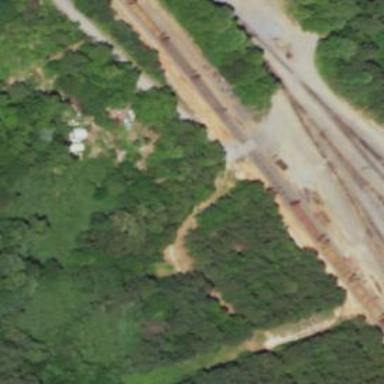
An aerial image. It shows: Railway track.